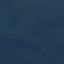
Land use / land cover: SeaLake